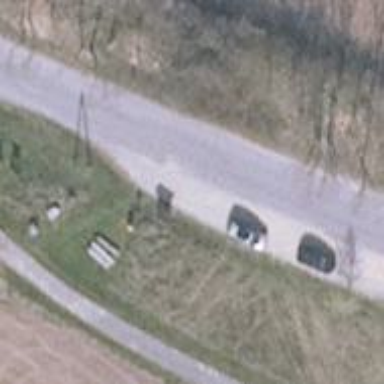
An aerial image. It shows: Footway along the road.